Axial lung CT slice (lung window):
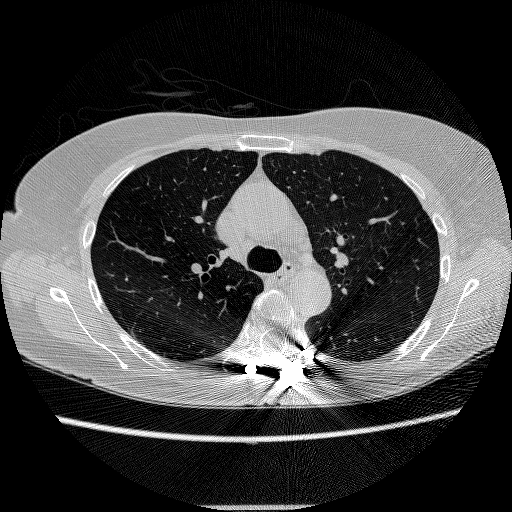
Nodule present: no